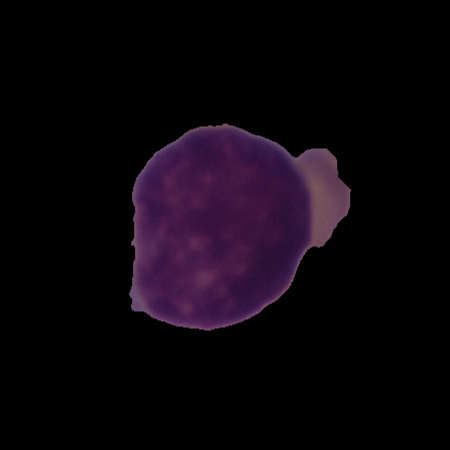
Label: healthy